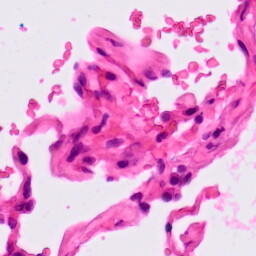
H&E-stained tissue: Lung